Interaction volume radius: 5 \u00c5
Interaction volume height: 20 \u00c5
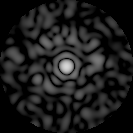
Disorder parameter: 0.8277